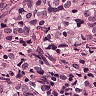
Metastatic tissue present: yes